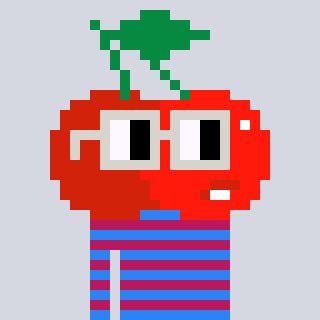
a pixel art character with square light gray glasses, a cherry-shaped head and a darkpink-colored body on a cool background